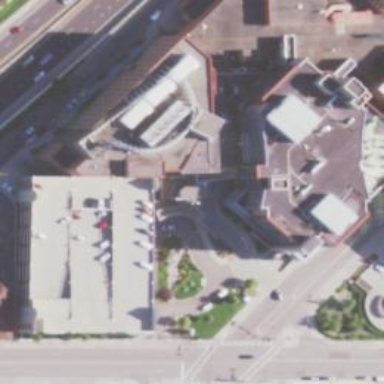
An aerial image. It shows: Healthcare facility identified as hospital.